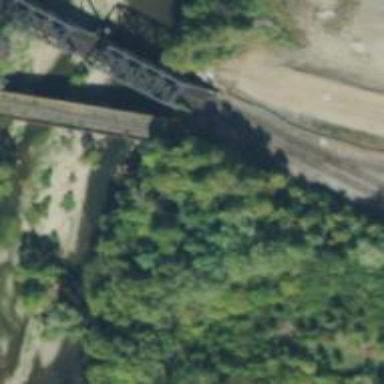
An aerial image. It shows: Disused railway bridge.